Interaction volume radius: 10 \u00c5
Interaction volume height: 35 \u00c5
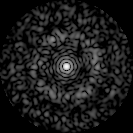
Disorder parameter: 0.8388